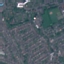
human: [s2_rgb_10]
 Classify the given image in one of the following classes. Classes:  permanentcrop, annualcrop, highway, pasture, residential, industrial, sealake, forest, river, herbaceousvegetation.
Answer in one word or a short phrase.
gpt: Residential